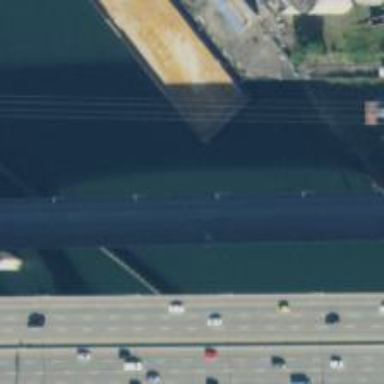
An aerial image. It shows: Swing bridge for cycleway.